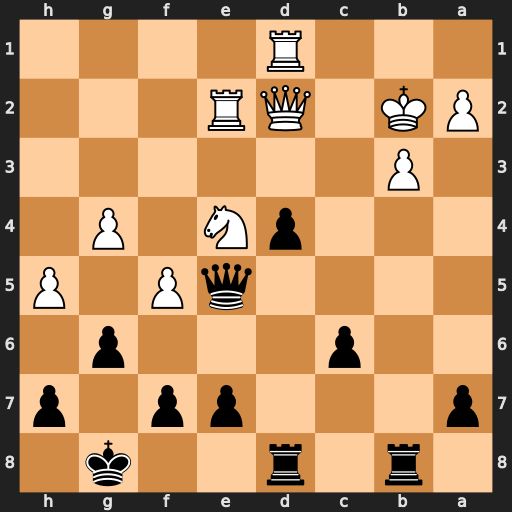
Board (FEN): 1r1r2k1/p3pp1p/2p3p1/4qP1P/3pN1P1/1P6/PK1QR3/3R4
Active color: b
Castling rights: -
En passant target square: -
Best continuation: d3+ Qc3 Qxc3+ Nxc3 dxe2